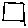
Label: square